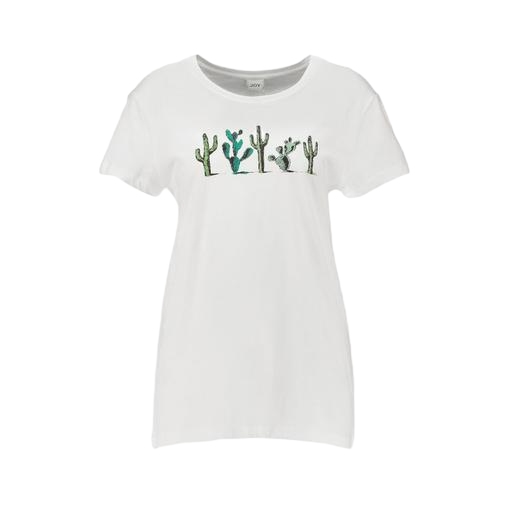
multicolor cartoon cactus t-shirt, black cartoon cactus t-shirt, multicolor women's abstract cactus, white background